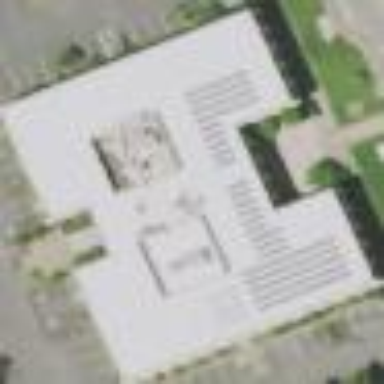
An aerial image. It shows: Commercial building.